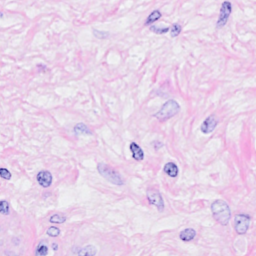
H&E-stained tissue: Breast